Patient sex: F
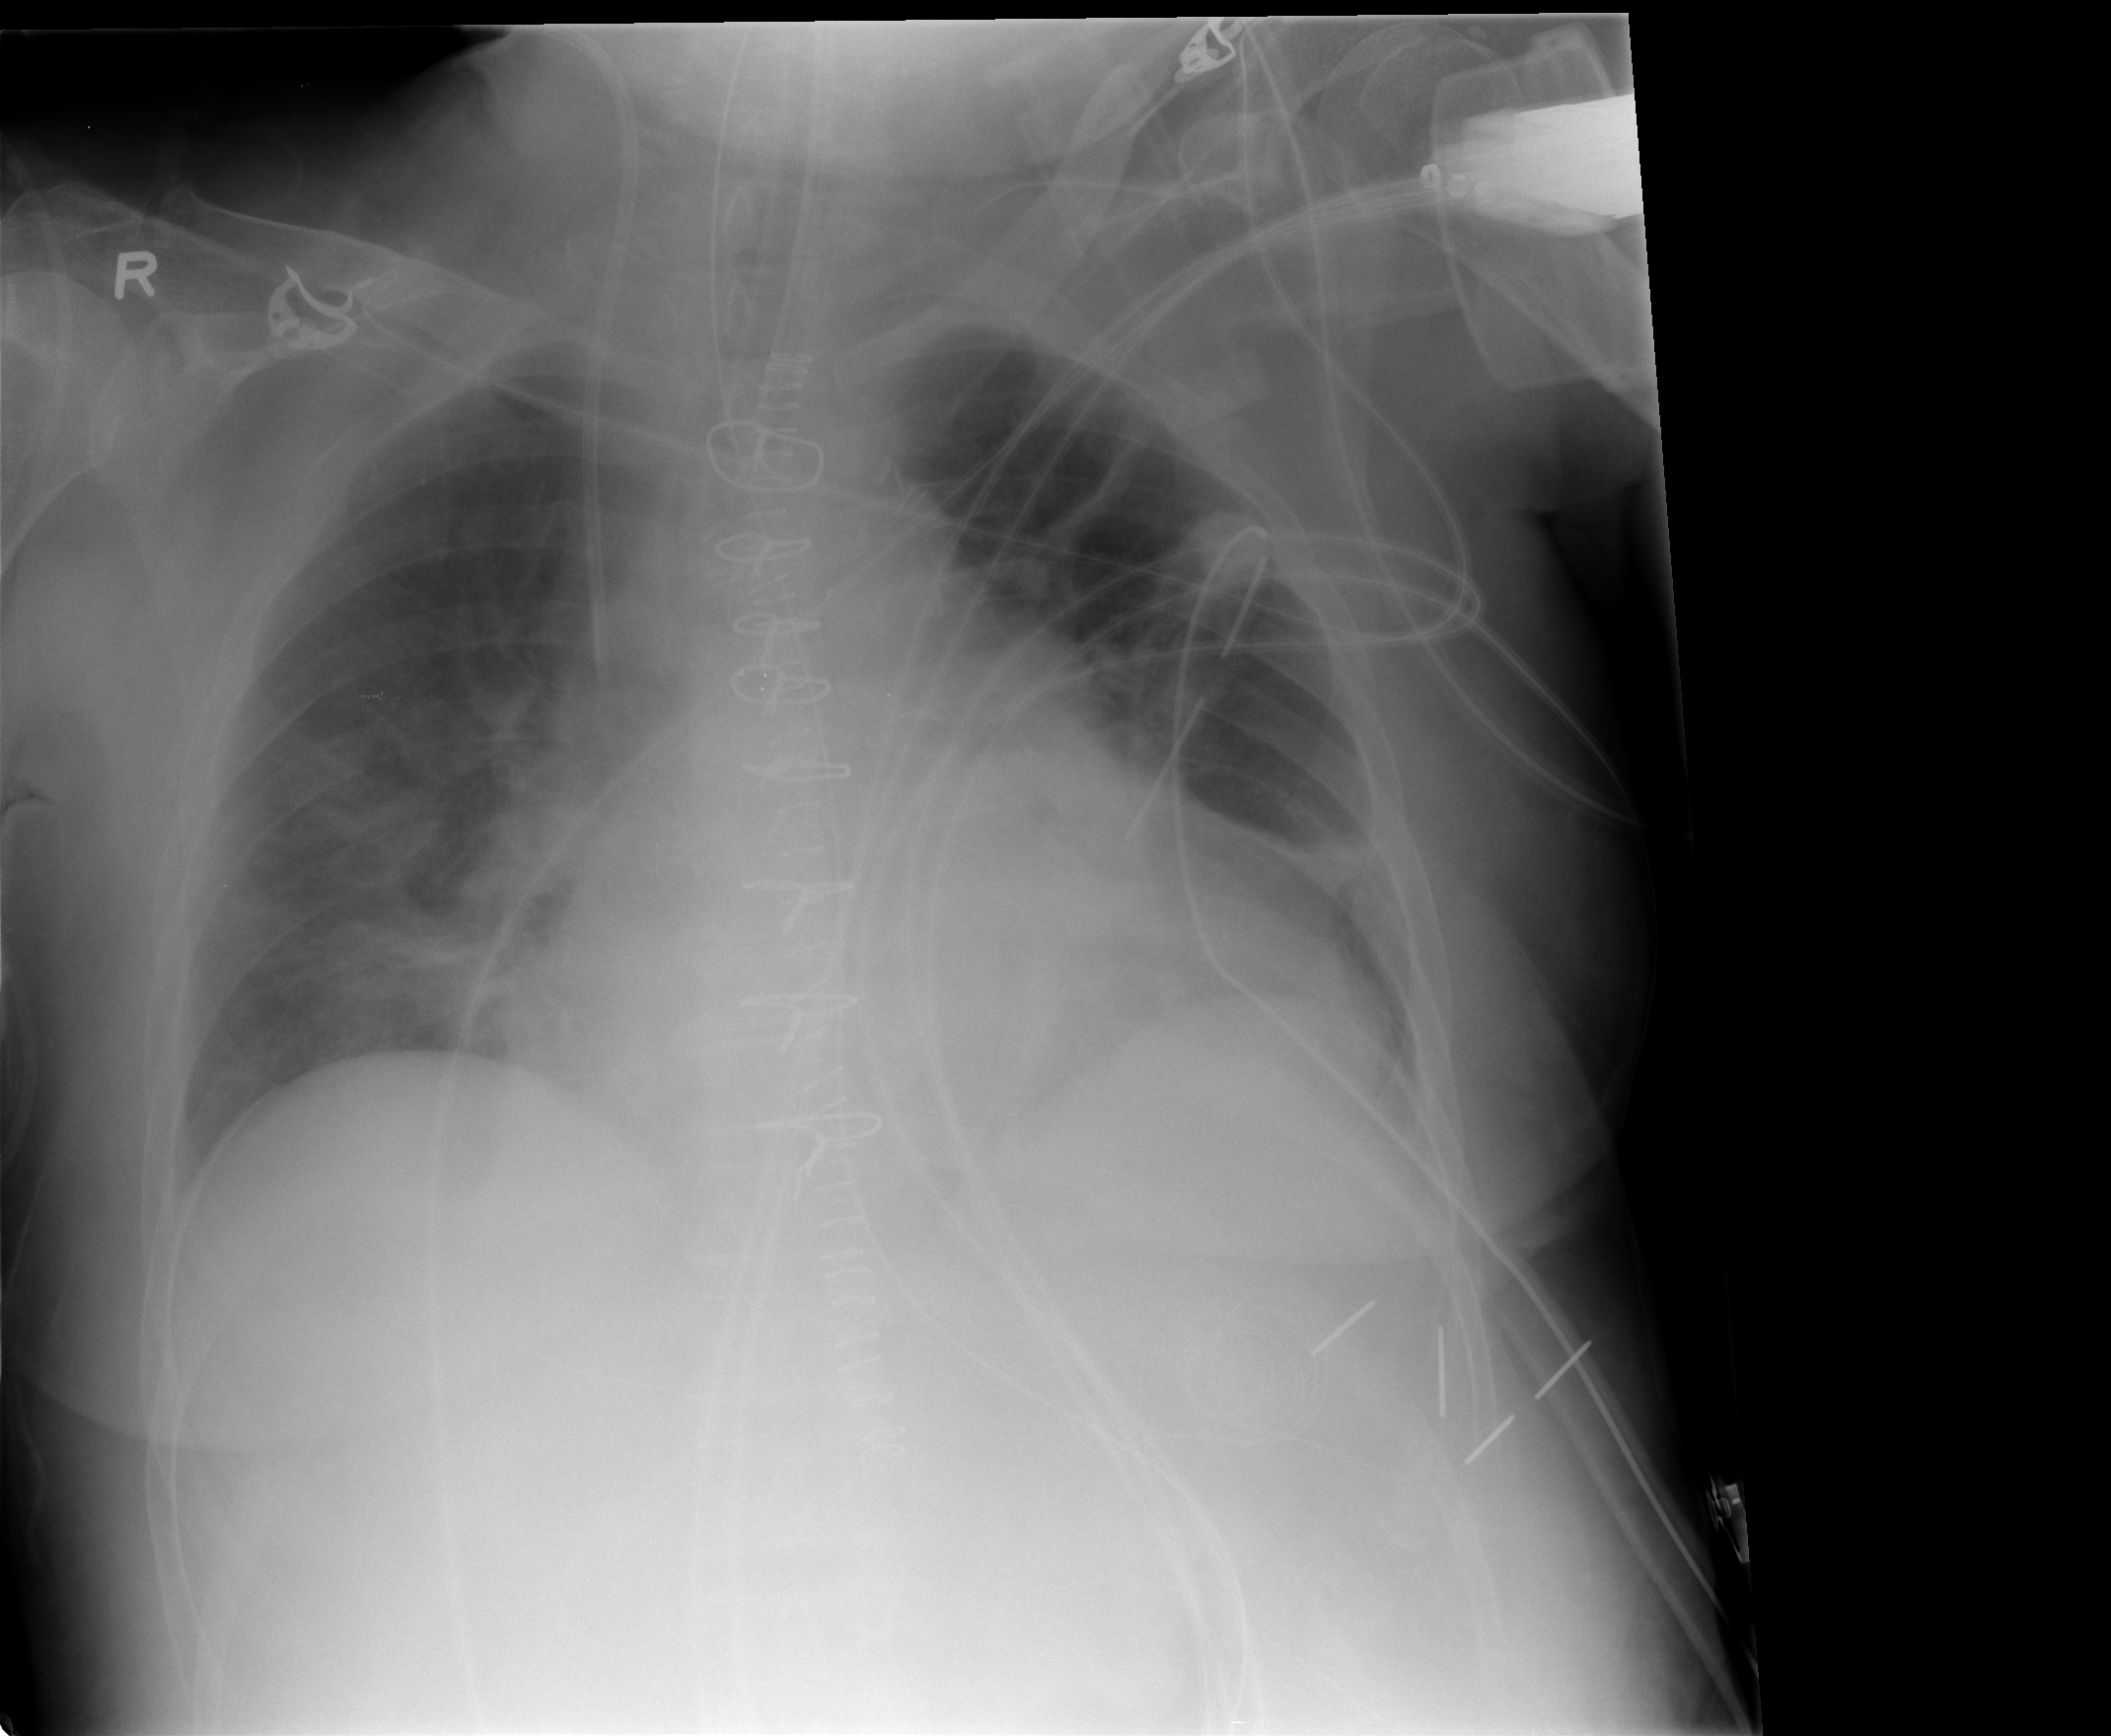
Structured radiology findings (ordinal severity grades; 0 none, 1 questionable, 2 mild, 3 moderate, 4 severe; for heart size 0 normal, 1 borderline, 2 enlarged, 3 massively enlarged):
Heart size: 2
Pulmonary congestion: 2
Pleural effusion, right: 0
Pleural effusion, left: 0
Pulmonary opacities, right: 2
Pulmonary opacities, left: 2
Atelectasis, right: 2
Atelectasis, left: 2